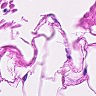
Metastatic tissue present: no